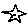
Label: star